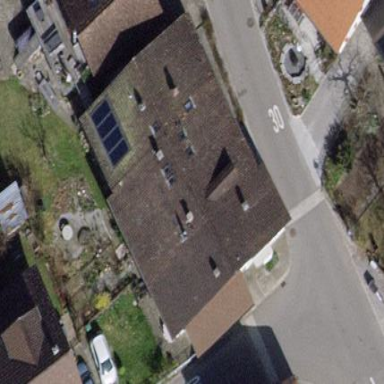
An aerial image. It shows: Terrace-style building with gabled roof.